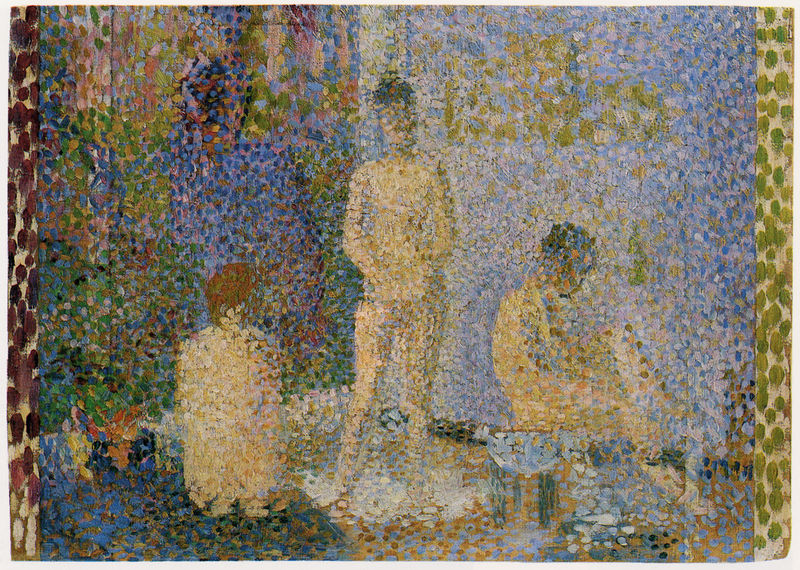
Titel: Petite Esquisse pour "Poseuses"
Künstler: Georges Pierre Seurat
Institution: Privatsammlung
Schlagwörter: akt, blau, dunkel, haut, himmel, mann, nackt, schatten, wasser, weiß, akte, baden, badende, frauen, gelb, grün, impressionismus, komposition, ocker, see, sitzen, braun, bunt, grau, hell, licht, männer, orange, profil, raum, rücken, schwarz, säulen, zimmer, rot, wiese, beige, wand, inkarnat, rahmen, stehen, innenraum, boden, gold, sitzend, stehend, drei, pflanze, rosa, wald, hellblau, bein, farbig, füße, pfütze, ecke, umrisse, jungen, pointilismus, hellbraun, dunkelgrün, violett, hocker, rand, schemel, figuren, dunkelblau, symmetrie, kammer, nackte, junge, unscharf, punkte, wände, bad, waschen, gepunktet, rückenakt, barfuß, fliesen, tupfen, mosaik, gestalten, badezimmer, verschwommen, zentral, vorderansicht, schwaru, seurat, signac, bod, farbtupfer, duschen, dusche, pointillismus, pointilistisch, farbpunkte, boudoir, mittig, badeanstalt, seurrat, blu, derrain, farbiges licht, paul seurat